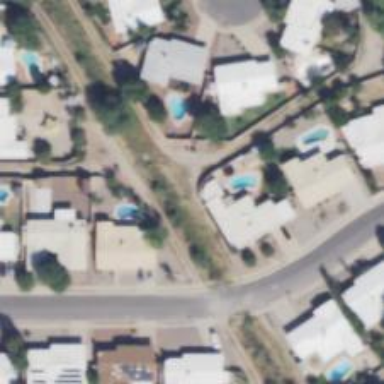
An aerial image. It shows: Alley classified as service road.